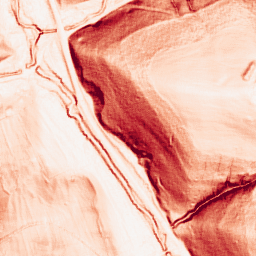
Category: morphological
Decomposition family: morphological_square
Decomposition parameters: operation: gradient
size: 3
Upsampling method: quartic
Upsampling parameters: scale: 4
Upsampling scale: 4